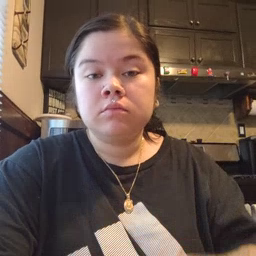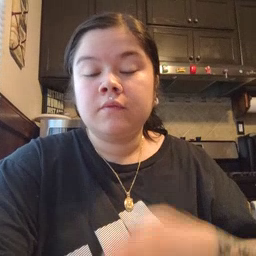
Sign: fish